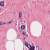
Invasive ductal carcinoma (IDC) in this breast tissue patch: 0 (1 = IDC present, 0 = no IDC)